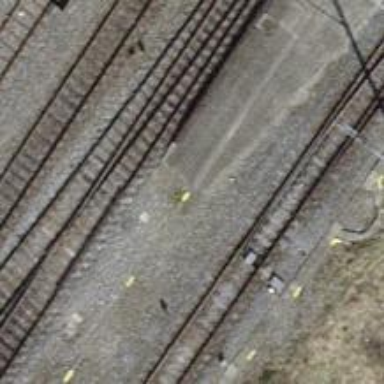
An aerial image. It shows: Railway switch.